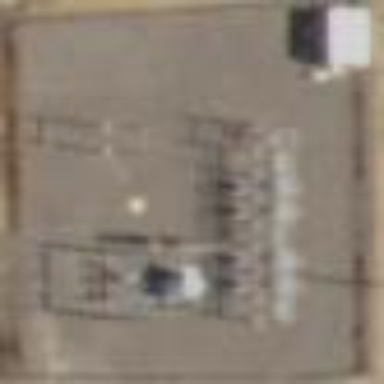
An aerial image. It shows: Power substation enclosed by fence.